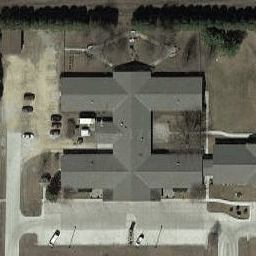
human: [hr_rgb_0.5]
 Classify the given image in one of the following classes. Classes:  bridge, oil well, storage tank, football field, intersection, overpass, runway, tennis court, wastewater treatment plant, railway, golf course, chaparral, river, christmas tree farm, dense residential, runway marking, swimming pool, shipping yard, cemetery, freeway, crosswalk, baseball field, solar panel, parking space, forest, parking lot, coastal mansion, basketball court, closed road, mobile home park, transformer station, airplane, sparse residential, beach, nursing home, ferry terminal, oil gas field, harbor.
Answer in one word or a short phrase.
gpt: nursing home